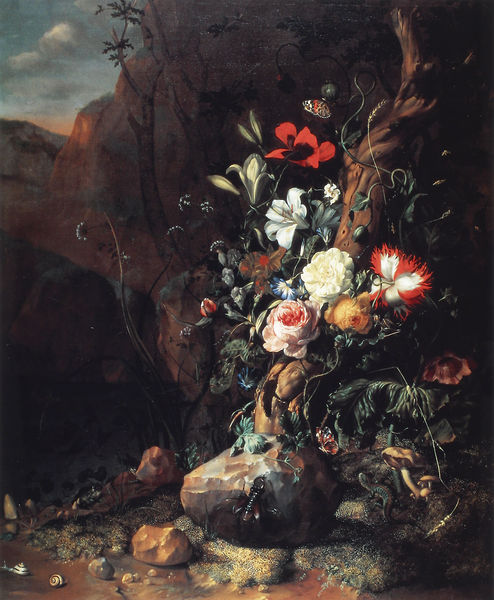
Titel: Waldbodenstilleben
Künstler: Rachel Ruysch
Institution: Rotterdam, Museum Boymans-van-Beuningen
Schlagwörter: baum, blau, blätter, dunkel, felsen, himmel, gelb, blume, blumen, weiss, blüten, haus, rosen, rot, stein, ast, natur, blatt, pflanze, kontrast, rosa, stilleben, fels, fliege, mohn, insekten, lilie, nelke, schmetterling, schnecke, käfer, lilien, klatschmohn, pilze, pilz, pilzle